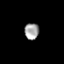
Tissue: prostate
Cell type: Fibroblasts
Senescence score: 0.8142
Nuclear area (px): 233
Mean DAPI intensity: 160.927